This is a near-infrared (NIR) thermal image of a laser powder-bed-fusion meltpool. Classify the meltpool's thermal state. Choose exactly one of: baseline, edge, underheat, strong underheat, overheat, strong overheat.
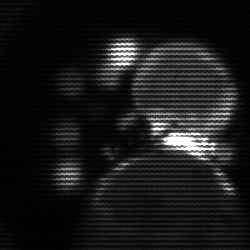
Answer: edge